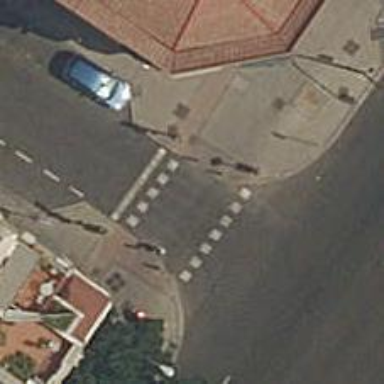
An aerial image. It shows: Zebra crossing with traffic signals.